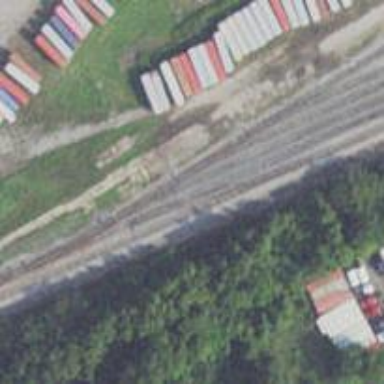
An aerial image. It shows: Rail spur service.